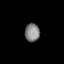
Tissue: lung
Cell type: Epithelial cells
Senescence score: 0.6209
Nuclear area (px): 262
Mean DAPI intensity: 130.771